Question: I have some trouble making a search form that can be used for real estate. The user should type/select a city or can just type/select his region or country for wider search results (estates from the whole region) as shown below:

It can be done with '<select> <optgroup> <option>' but '<optgroup>' is not clickable and I have a lot of data (2700 cities), so Ajax/Jquery is probably the best way to do this.
Are there any plugins/ways to help me achieve this with just one form input?
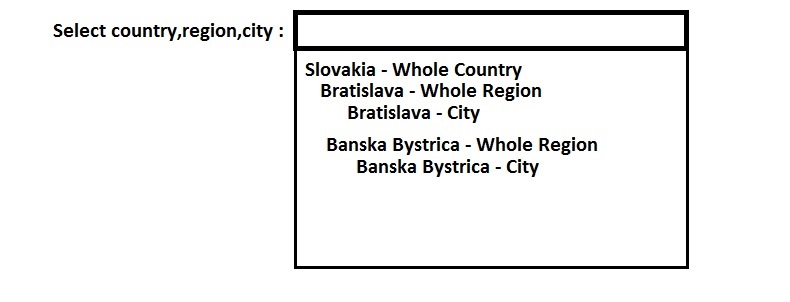
Answer: May be "Chosen" jQuery plugin <URL>?